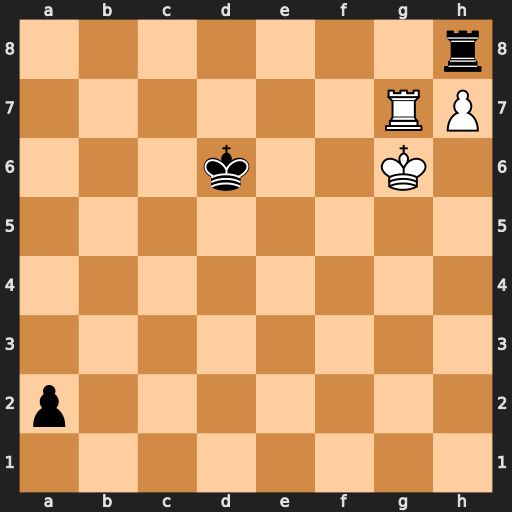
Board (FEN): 7r/6RP/3k2K1/8/8/8/p7/8
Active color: w
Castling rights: -
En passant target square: -
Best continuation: Ra7 a1=Q Rxa1